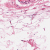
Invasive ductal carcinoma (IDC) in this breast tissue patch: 0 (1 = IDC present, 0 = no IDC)